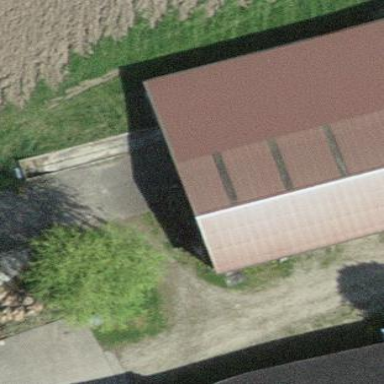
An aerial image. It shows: Barn.